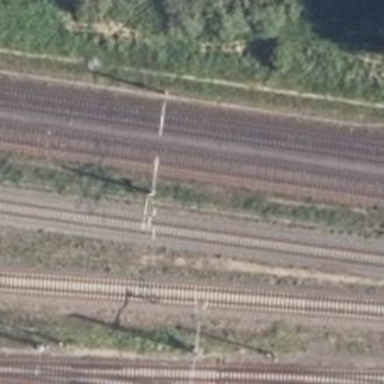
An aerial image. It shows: Rail line with contact line electrification. The railway is ballastless.